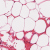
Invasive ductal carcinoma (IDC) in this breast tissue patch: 0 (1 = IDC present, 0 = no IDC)